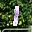
Label: 1